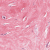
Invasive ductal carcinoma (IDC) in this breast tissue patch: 0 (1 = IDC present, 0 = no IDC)